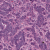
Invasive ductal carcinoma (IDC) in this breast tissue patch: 1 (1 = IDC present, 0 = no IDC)